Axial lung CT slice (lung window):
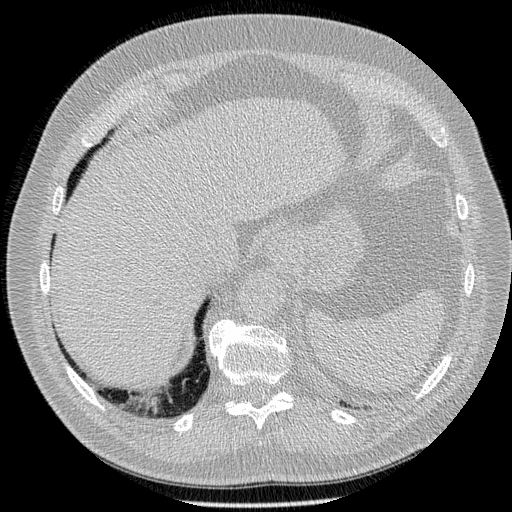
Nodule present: no